CT reconstruction: convct
Segmentation target: spine
Patient: M, age 72
ISS stage: Stage 2
Metal implant: no
Axial slice:
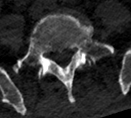
Sagittal slice:
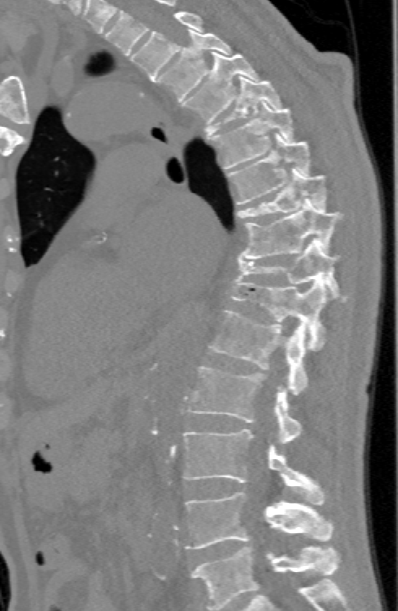